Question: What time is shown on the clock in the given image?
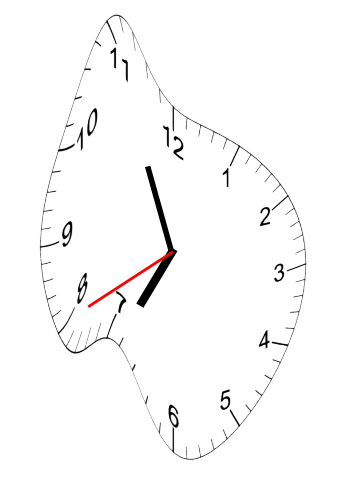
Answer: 06:55:40